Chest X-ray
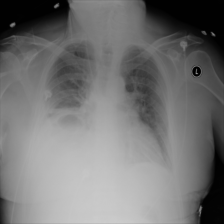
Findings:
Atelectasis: positive
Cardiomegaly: negative
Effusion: negative
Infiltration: negative
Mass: negative
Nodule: negative
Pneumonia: negative
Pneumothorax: negative
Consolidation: positive
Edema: negative
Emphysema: negative
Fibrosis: negative
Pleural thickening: negative
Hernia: negative